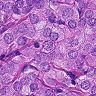
Metastatic tissue present: yes